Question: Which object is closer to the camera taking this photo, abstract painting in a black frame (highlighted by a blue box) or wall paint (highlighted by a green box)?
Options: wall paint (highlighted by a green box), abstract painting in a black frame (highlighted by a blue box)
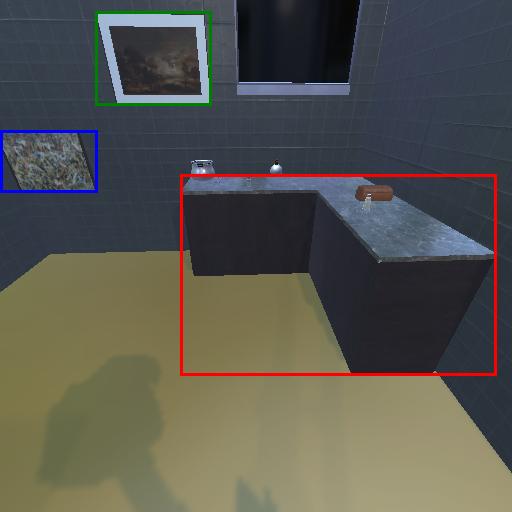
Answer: wall paint (highlighted by a green box)